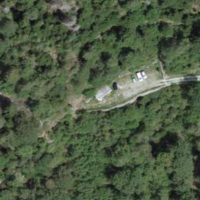
EUNIS habitat code: 44
Species observed at this site:
Asplenium ceterach